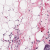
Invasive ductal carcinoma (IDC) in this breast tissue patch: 1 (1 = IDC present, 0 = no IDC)